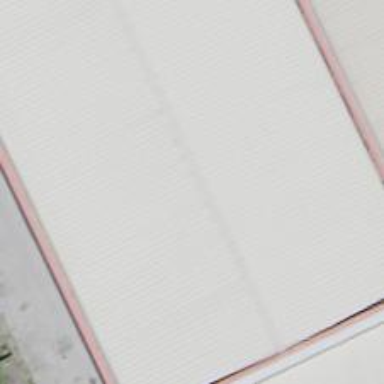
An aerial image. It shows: Shop specialized in truck repair.